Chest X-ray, AP view. Patient: 32 years old, sex M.
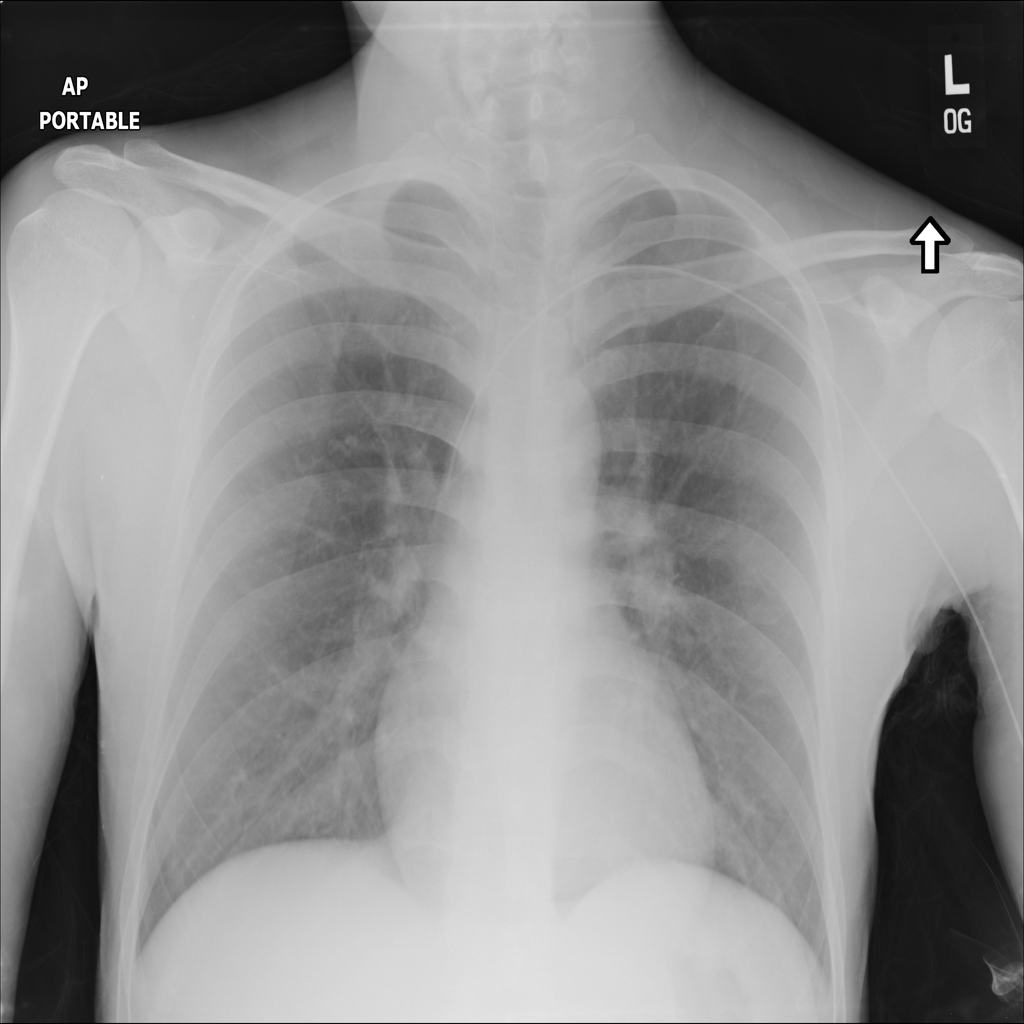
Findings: No Finding